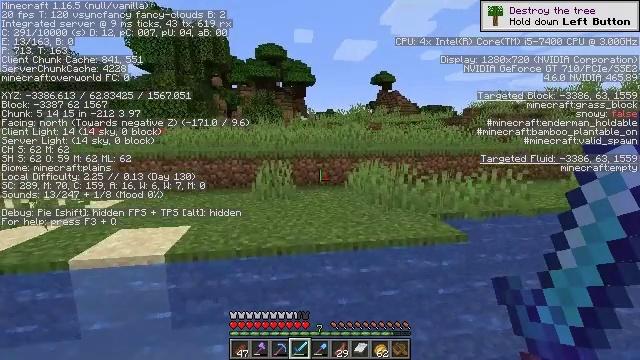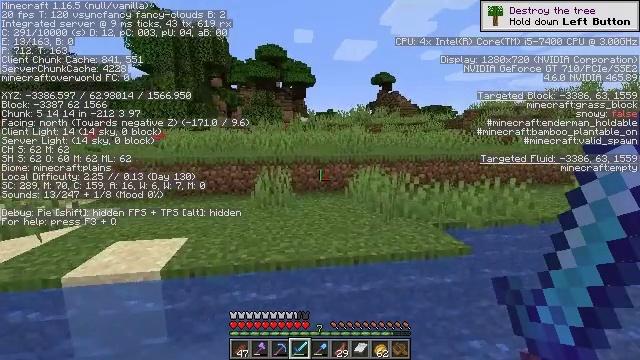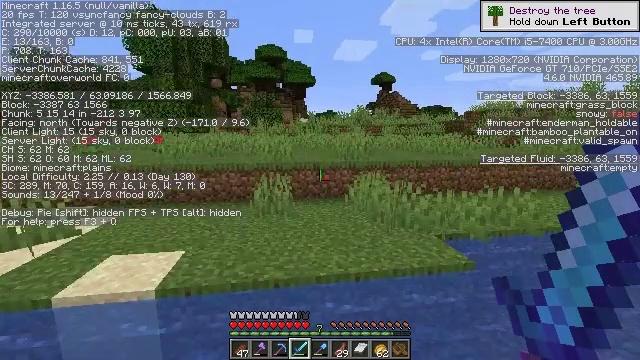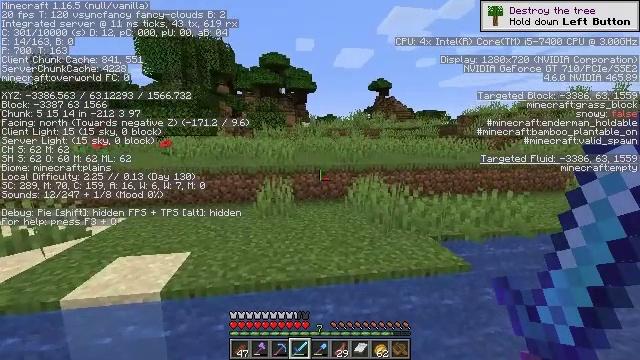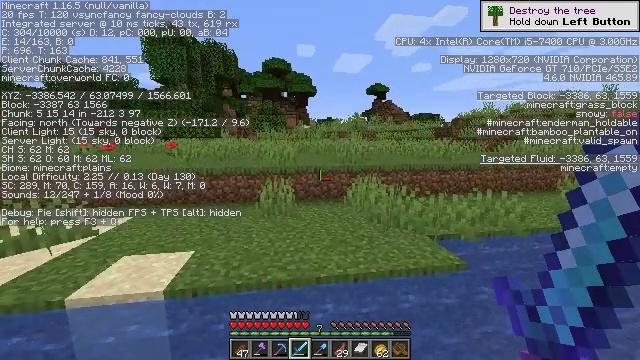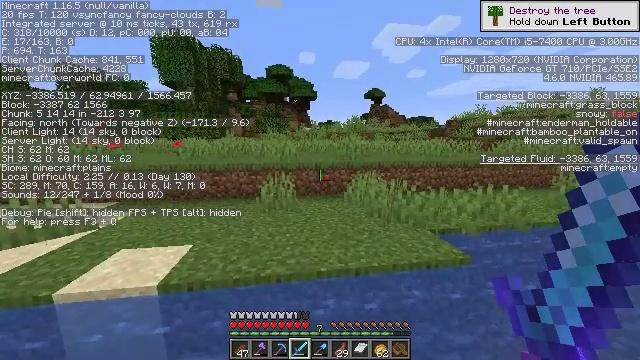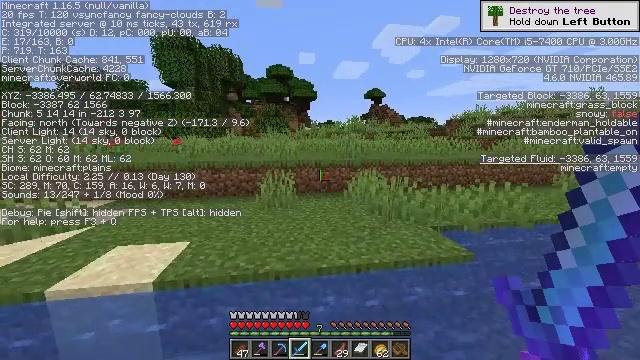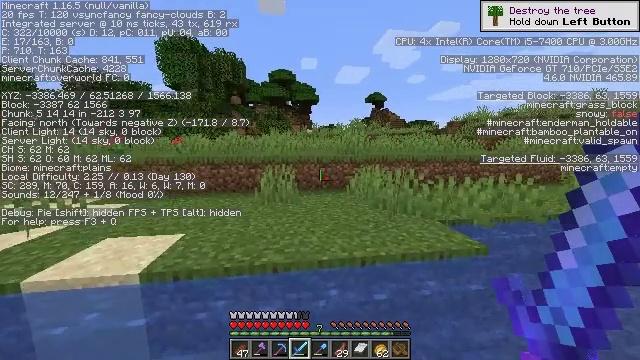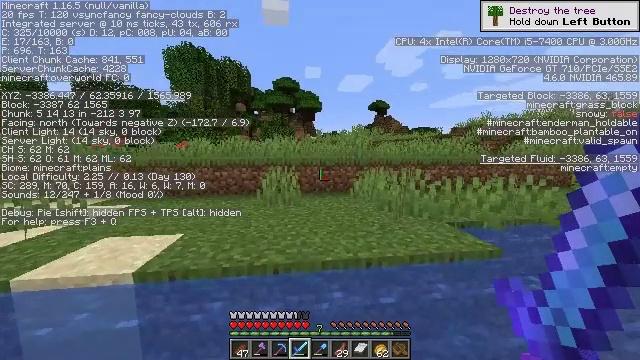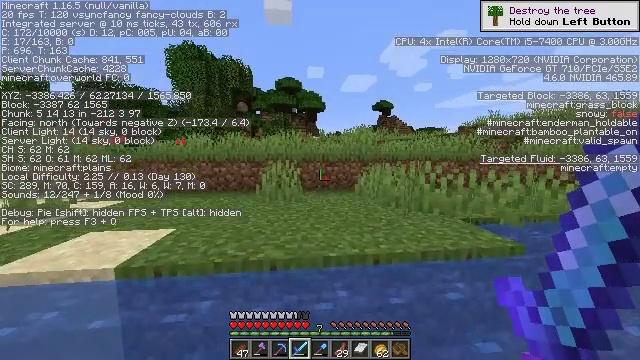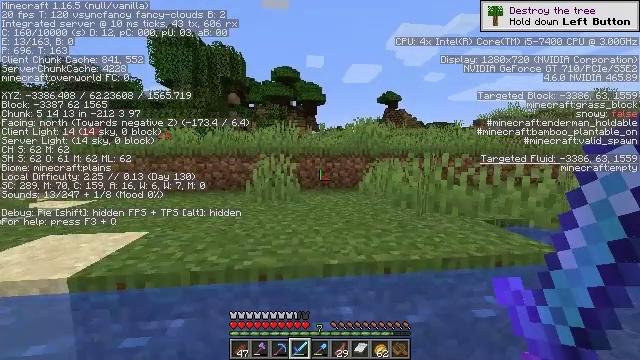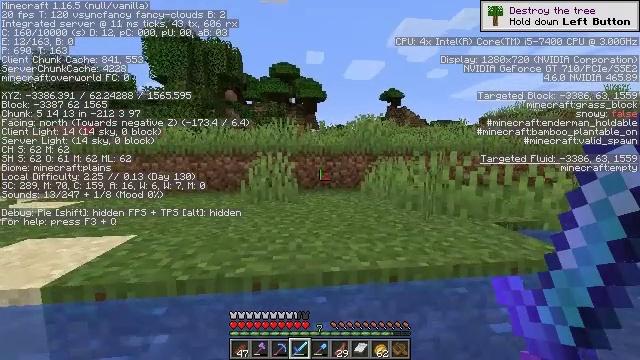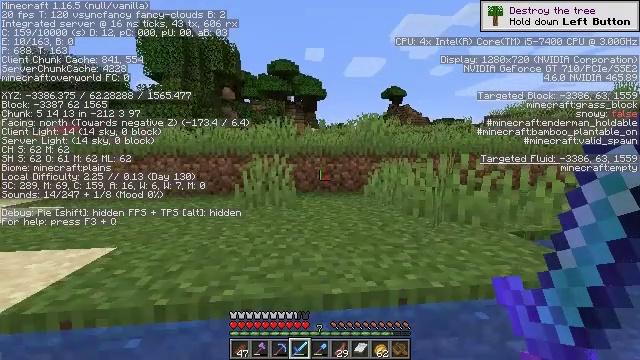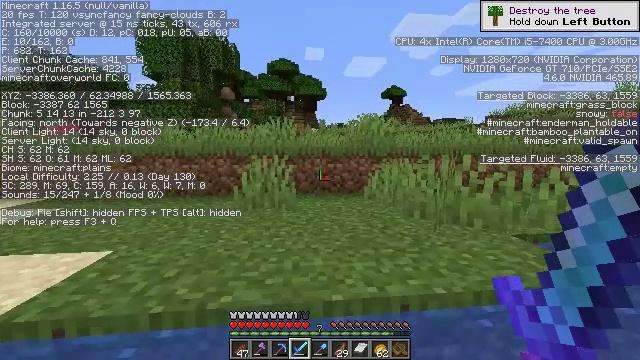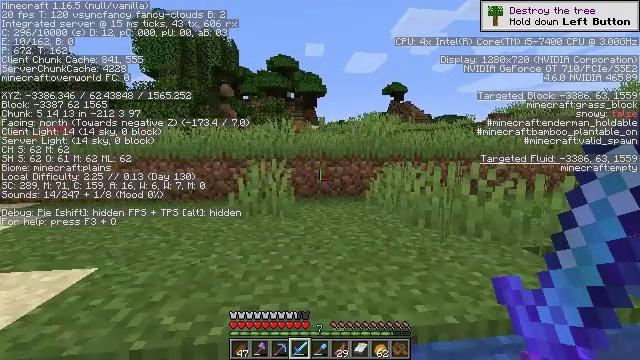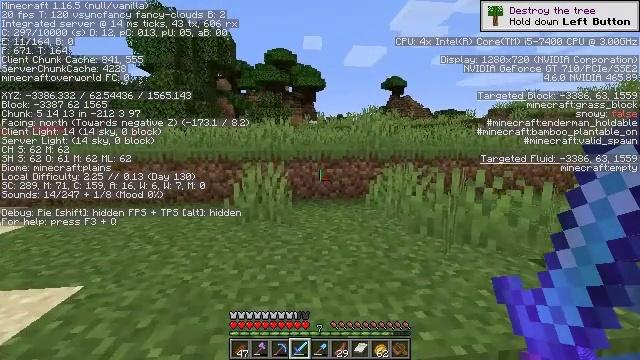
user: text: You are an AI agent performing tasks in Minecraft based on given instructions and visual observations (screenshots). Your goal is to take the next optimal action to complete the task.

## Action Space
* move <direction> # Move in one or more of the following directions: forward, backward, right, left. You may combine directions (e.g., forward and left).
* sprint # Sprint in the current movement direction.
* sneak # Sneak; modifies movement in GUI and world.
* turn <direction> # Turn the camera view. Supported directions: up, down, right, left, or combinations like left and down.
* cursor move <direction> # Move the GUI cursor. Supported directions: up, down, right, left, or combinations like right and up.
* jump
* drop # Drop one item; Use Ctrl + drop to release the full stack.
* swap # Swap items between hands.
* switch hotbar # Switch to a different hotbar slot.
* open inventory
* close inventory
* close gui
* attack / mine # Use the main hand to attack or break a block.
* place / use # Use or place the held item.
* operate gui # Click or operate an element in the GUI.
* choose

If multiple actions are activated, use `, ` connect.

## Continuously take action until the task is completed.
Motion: motion action
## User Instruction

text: Hunt a sheep.
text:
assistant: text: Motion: move forward, sprint, jump
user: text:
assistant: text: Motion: move forward, sprint, jump
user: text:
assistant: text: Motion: move forward, sprint, jump
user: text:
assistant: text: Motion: move forward, sprint, jump
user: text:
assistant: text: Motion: move forward, sprint, jump
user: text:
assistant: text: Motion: move forward, sprint, jump
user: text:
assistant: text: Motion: move forward, sprint, jump
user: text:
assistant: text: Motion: move forward, sprint, turn up, jump
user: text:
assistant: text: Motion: move forward, sprint, jump
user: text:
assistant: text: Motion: move forward, sprint, jump
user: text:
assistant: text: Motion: move forward, sprint, jump
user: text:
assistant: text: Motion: move forward, sprint, jump
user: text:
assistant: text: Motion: move forward, sprint, jump
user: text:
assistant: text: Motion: move forward, sprint, jump
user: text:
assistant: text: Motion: move forward, sprint, turn down, jump
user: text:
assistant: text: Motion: move forward, sprint, jump
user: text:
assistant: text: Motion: move forward, sprint, jump
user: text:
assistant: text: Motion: move forward, sprint, jump
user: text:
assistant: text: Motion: move forward, sprint, turn down, jump
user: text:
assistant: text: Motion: move forward, sprint, jump
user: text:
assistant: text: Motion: move forward, sprint, jump
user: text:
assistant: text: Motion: move forward, sprint, jump
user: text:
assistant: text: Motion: move forward, sprint, jump
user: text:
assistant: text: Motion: move forward, sprint, jump
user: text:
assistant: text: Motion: move forward, sprint, jump
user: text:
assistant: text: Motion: move forward, sprint, jump
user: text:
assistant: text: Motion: move forward, sprint, jump
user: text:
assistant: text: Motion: move forward, sprint, jump
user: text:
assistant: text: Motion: move forward, sprint, jump
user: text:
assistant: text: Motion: move forward, sprint, jump